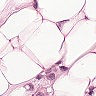
Metastatic tissue present: yes